Question: - I am not very good with SQL and would like to be able to become better.- I am having some trouble trying to preform a certain table manipulation.- I would like to be able to select the substring out of the ProgUID column below
something like...
'''
SUBSTRING(table.ProgUID,3,12);
'''
which would give me CAMVE-9701 for the ProgUID P-CAMVE-9701-1 (removing the P- from the beginning and the -1 from the end), and then insert the substring into that rows UID.
I assume this should be fairly easy, and I have been trying to figure it out but havent had much luck.
If there is a better approach please let me know!
Thanks in advance for your thoughts / help!

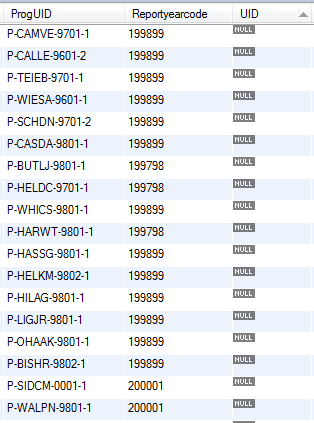
Answer: use 'UPDATE' statement
'''
UPDATE tableName
SET UID = SUBSTRING(ProgUID,3,12)
'''
- <URL>